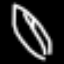
Label: leaf